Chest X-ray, PA view. Patient: 51 years old, sex F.
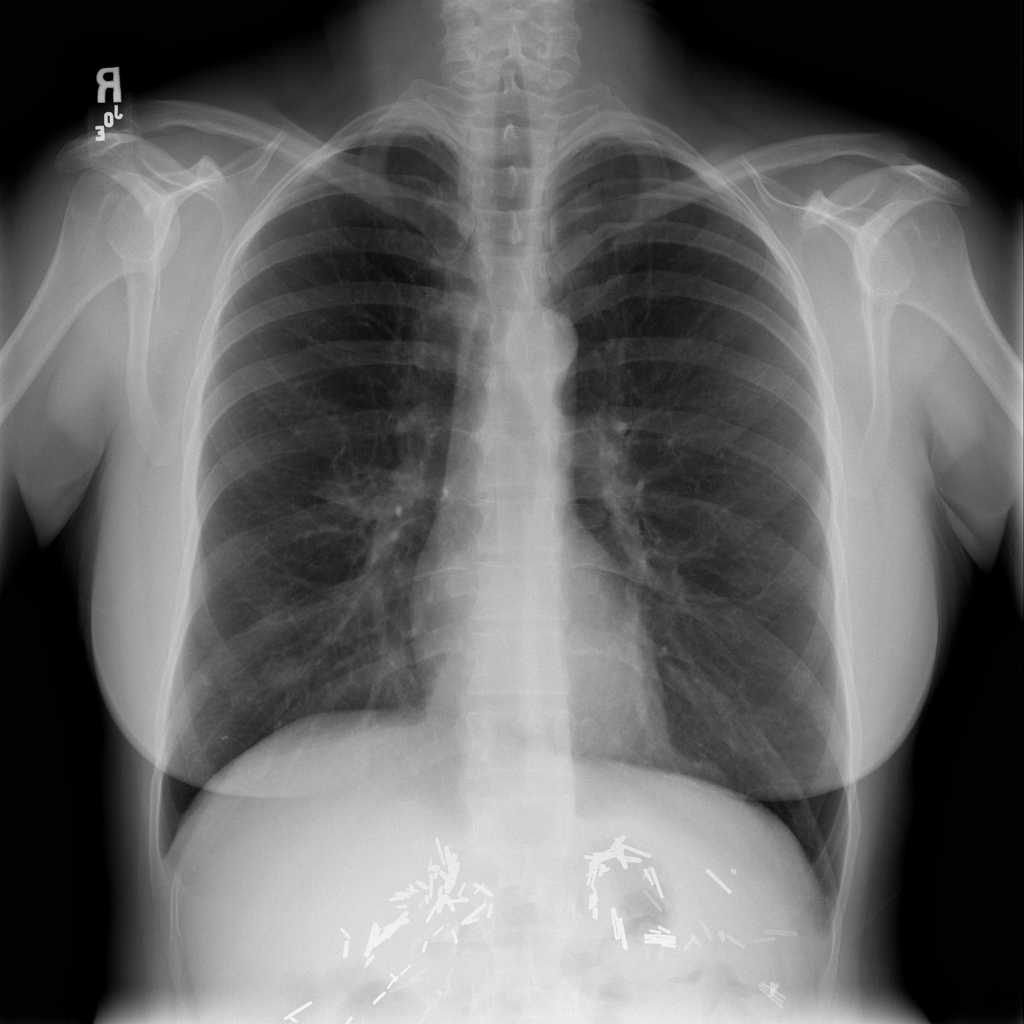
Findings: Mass